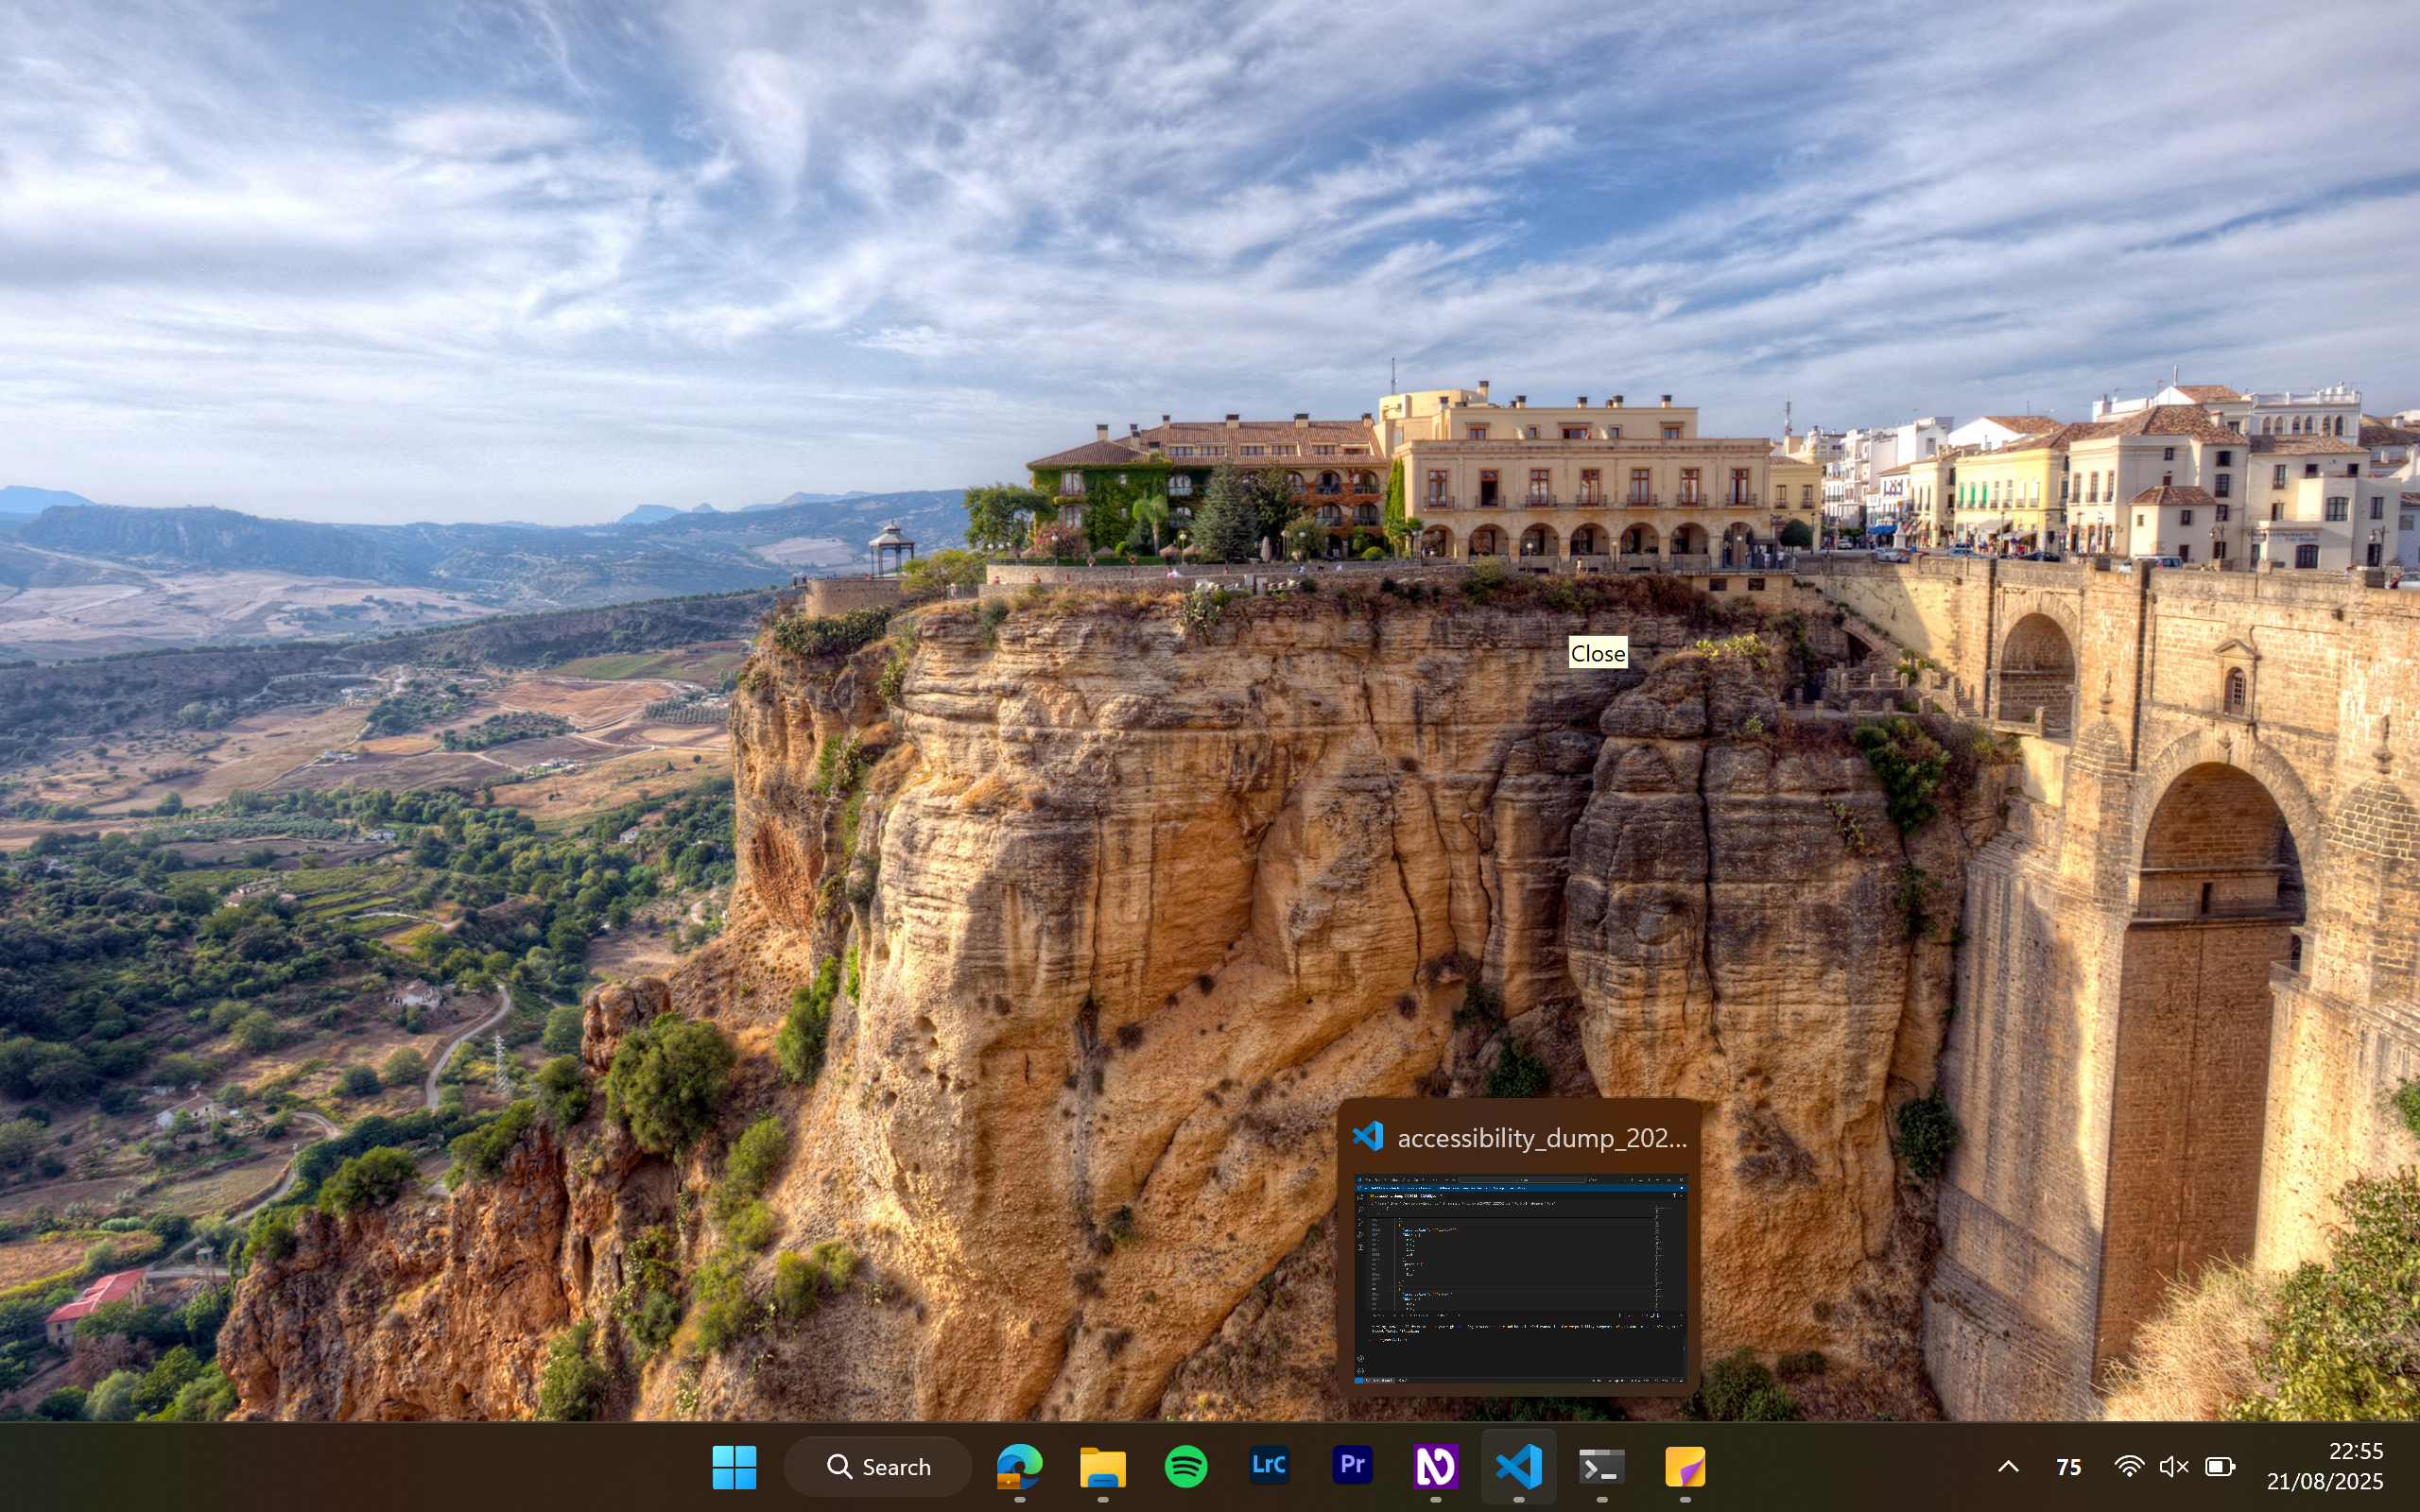
UI elements on screen:
"Desktop - window"
"window"
"value: Close"
"Google Gemini - window"
"System - menu bar - Contains commands to manipulate the window"
"System - menu item"
"title bar - value: Google Gemini"
"Minimise - button - Moves the window out of the way"
"Maximise - button - Makes the window full screen"
"Close - button - Closes the window"
"window"
"DesktopWindowXamlSource - pane"
"pane"
"Taskbar - pane"
"pane"
"Running applications - pane"
"DesktopWindowXamlSource - pane"
"pane"
"grouping"
"Start - toggle button"
"graphic"
"Search - toggle button"
" - text"
"Search - text"
"Microsoft Edge - 1 running window pinned - button"
"graphic"
"ws.Cli pinned - button"
"graphic"
"Spotify pinned - button"
"graphic"
"Adobe Lightroom Classic pinned - button"
"graphic"
"Adobe Premiere Pro 2025 pinned - button"
"graphic"
"NVDA - 1 running window - button"
"graphic"
"Visual Studio Code - 1 running window - button"
"graphic"
"Terminal - 1 running window - button"
"graphic"
"Sticky Notes (new) - 1 running window - button"
"graphic"
"Show Hidden Icons - button"
" - text"
"68% - Charging - at mW: 20940 75% - Discharging - Remaining mWh: 27096 - button"
"graphic"
"Network vodafone61228A
Internet access - button"
" - text"
"Volume Speaker (Realtek(R) Audio): Muted - button"
" - text"
"Power Battery status: 75% remaining
2h 55min - button"
" - text"
"Clock 22:55
‎21/‎08/‎2025 - button"
"Show Desktop - button"
"window"
"pane"
"window"
"pane"
"window"
"Desktop - list"
"Recycle Bin - list item"
"Adobe Acrobat - list item"
"Adobe Digital Editions 4.5 - list item"
"Attack SharkX3Mouse - list item"
"Audacity - list item"
"Edit - list item"
"HP Support Assistant - list item"
"Imaging Edge Desktop - list item"
"NVDA - list item"
"Remote - list item"
"Riot Client - list item"
"Ryzen Controller - list item"
"Steam - list item"
"VALORANT - list item"
"Viewer - list item"
"AddonTemplate-master - list item"
"nvda_dumps - list item"
"Screenshots - list item"
"treetojson - list item"
"Tree2JSON.nvda-addon - list item"
"treetojson.zip - list item"